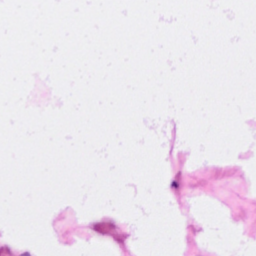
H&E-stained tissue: Breast